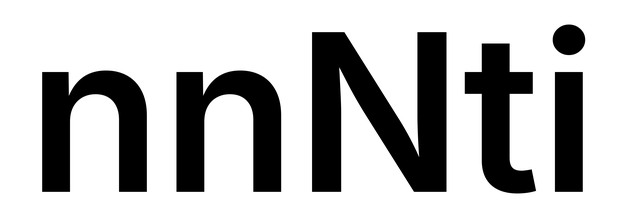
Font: Inter_SemiBold